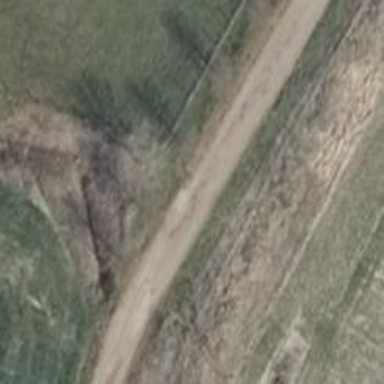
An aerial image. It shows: Avenue lined with trees.